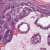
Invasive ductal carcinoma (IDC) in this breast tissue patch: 1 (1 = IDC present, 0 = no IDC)